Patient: sex M, age 44
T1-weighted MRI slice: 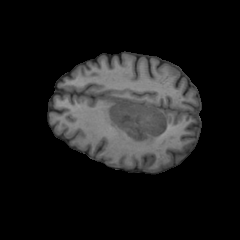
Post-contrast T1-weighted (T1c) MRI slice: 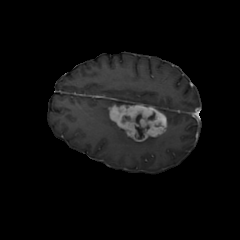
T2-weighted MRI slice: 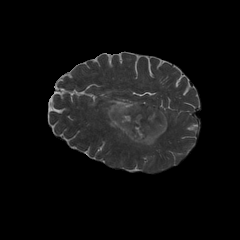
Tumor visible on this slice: yes
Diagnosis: Glioblastoma, IDH-wildtype
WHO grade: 4